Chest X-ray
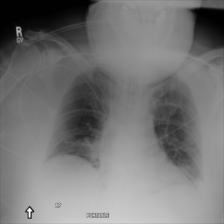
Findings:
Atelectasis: negative
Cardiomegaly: negative
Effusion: negative
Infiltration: negative
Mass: negative
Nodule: negative
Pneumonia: negative
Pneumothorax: negative
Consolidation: positive
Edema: negative
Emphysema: negative
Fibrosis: negative
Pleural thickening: negative
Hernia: negative